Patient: sex M, age 76
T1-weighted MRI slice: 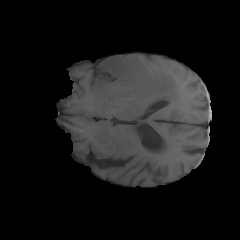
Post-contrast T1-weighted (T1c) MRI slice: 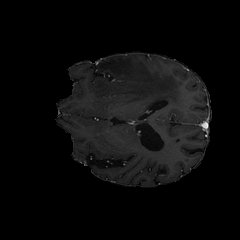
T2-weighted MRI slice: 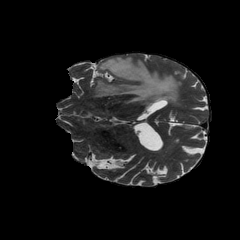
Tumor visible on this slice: yes
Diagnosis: Glioblastoma, IDH-wildtype
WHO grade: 4